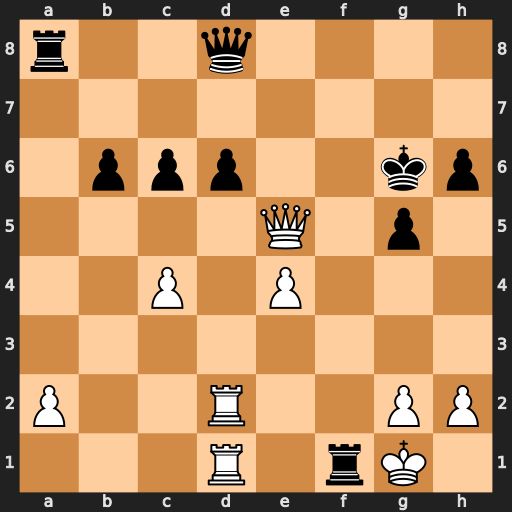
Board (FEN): r2q4/8/1ppp2kp/4Q1p1/2P1P3/8/P2R2PP/3R1rK1
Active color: w
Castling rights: -
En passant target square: -
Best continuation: Kxf1 dxe5 Rxd8